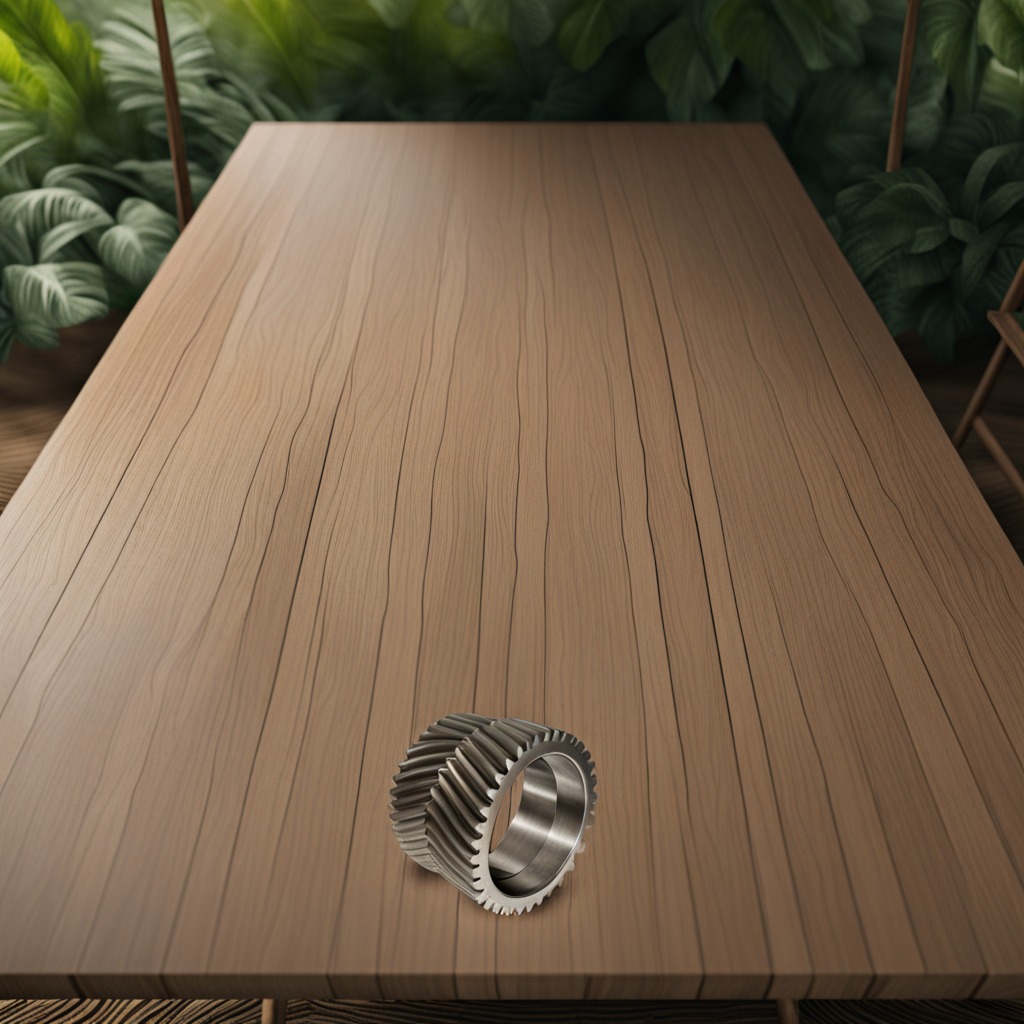
A steel gear with teeth is lying on a wooden table in a jungle field workshop tent.